Aerial crown-view tile of a tropical tree (Barro Colorado Island, Panama), acquired 20241216:
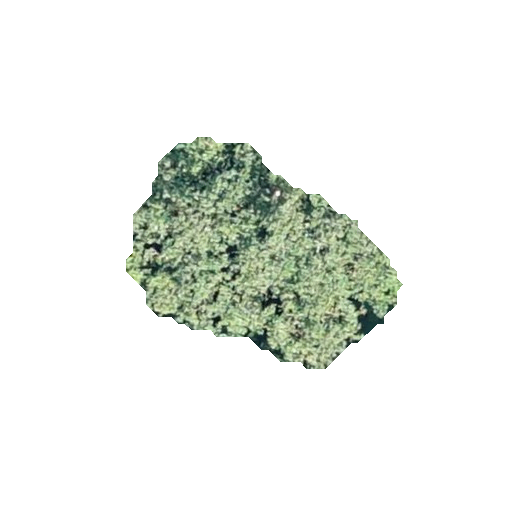
Species: Hieronyma alchorneoides
GBIF accepted scientific name: Hieronyma alchorneoides
Crown area: 58.109 m²